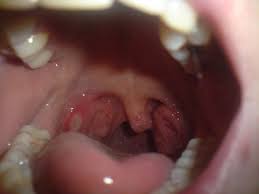
Condition: Mouth Ulcer